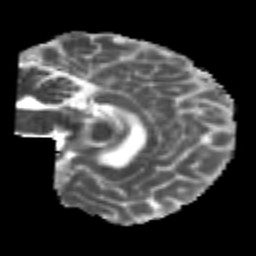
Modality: MD
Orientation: sagittal
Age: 24
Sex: female
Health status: healthy
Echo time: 0.074 s